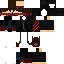
A male human skin with dark skin, wearing brown long hair dressed in a blue hoodie and black pants, featuring a closed mouth.